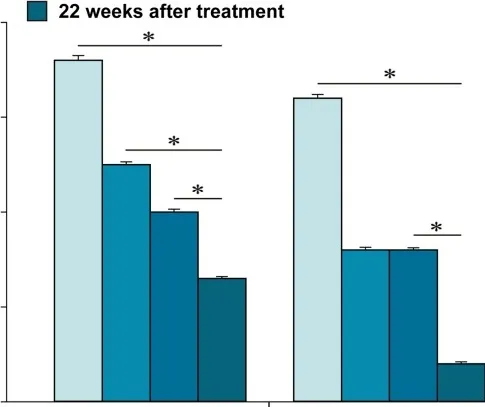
Outcome of pain measurements.
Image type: chart (chart)